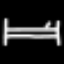
Label: bed